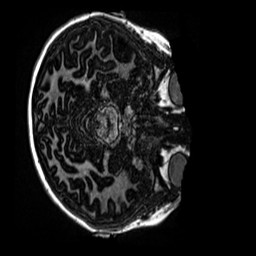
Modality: MP2RAGE
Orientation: axial
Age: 9
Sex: female
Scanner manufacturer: siemens
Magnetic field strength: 3 T
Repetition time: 4 s
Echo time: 0.00299 s